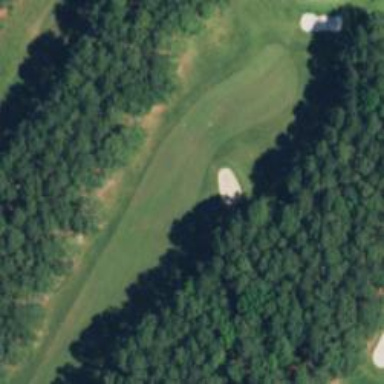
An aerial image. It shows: Golf hole.